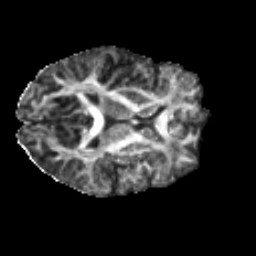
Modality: FA
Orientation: axial
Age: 34
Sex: female
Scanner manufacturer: ge
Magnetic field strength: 3 T
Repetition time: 7.8 s
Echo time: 0.0606 s